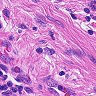
Metastatic tissue present: no